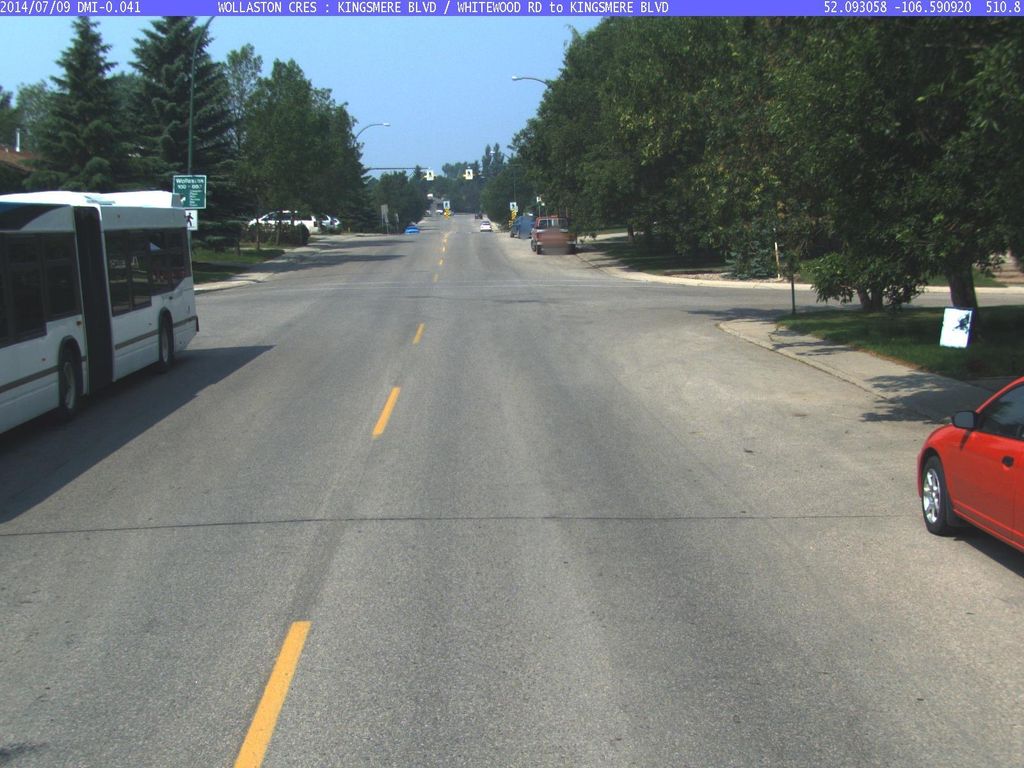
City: saskatoon